Field crop: maize
Growth stage: 2
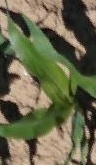
Species: maize